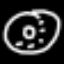
Label: donut